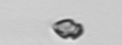
Label: Heterocapsa_rotundata